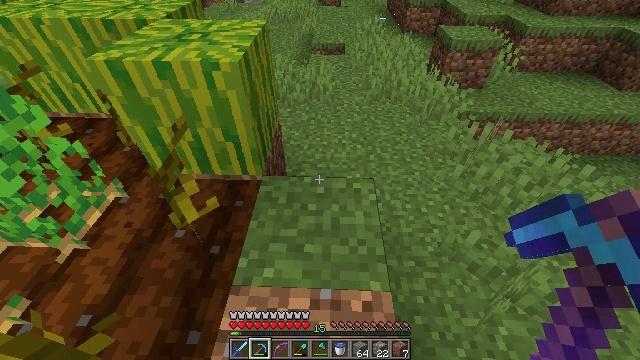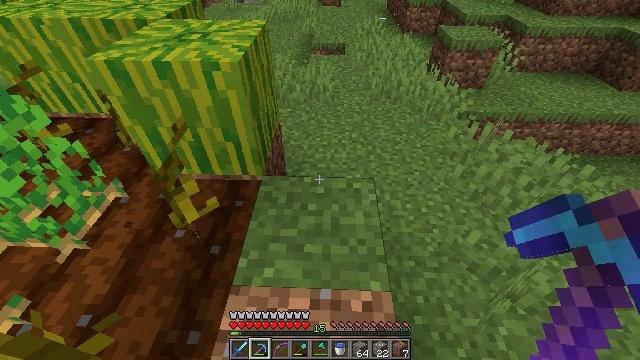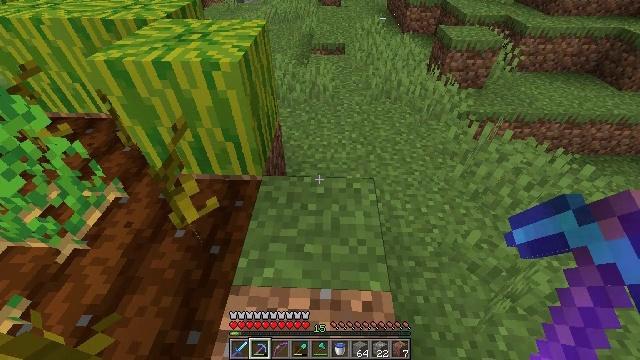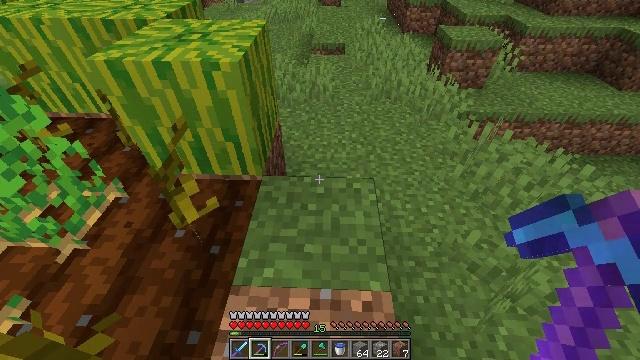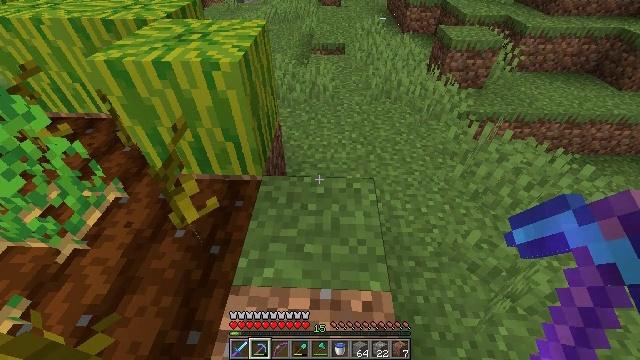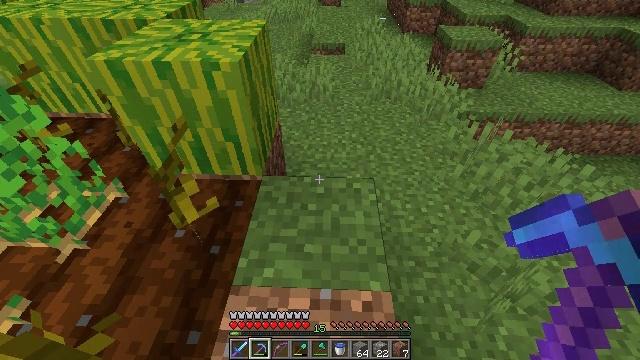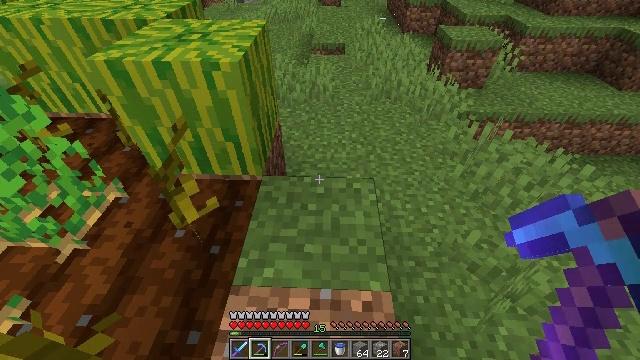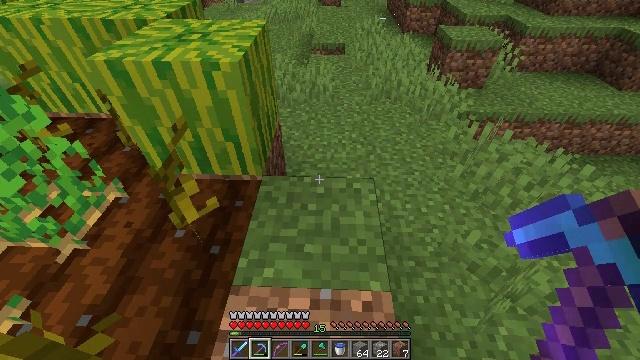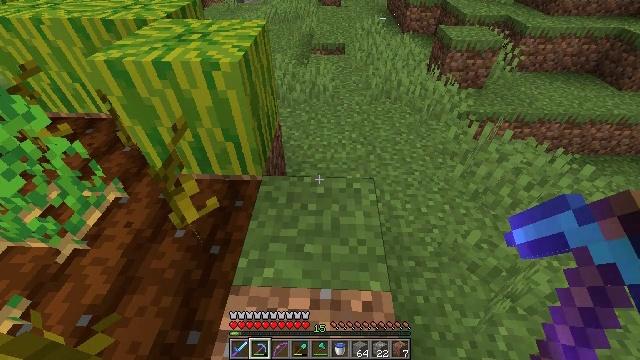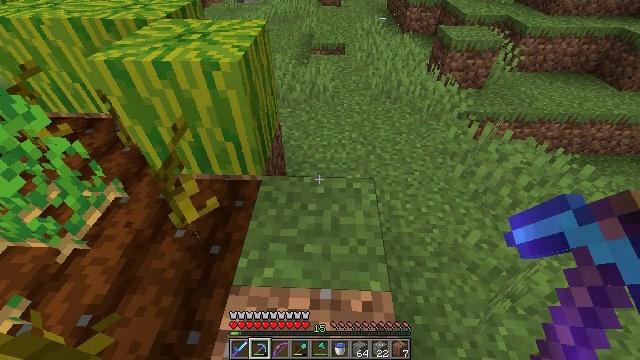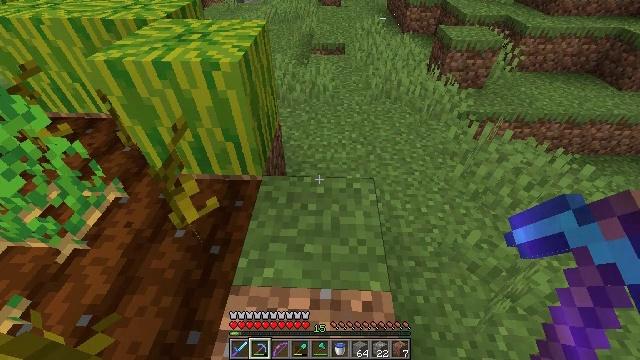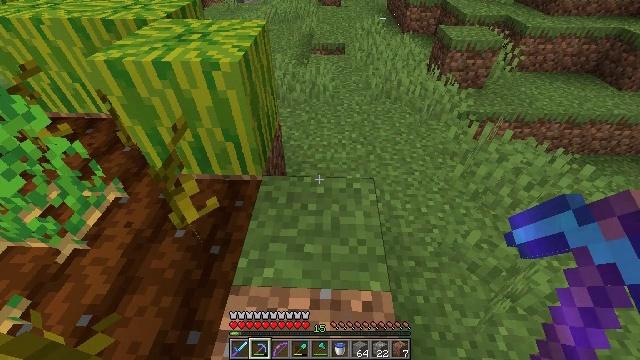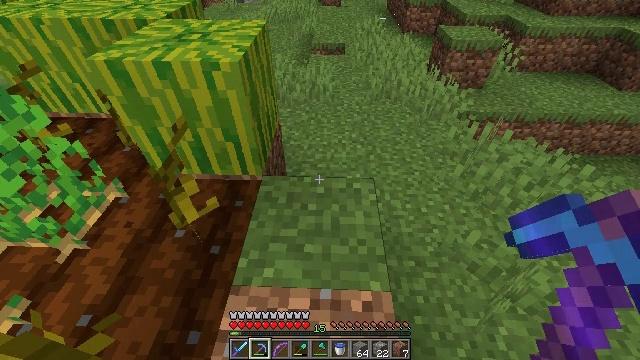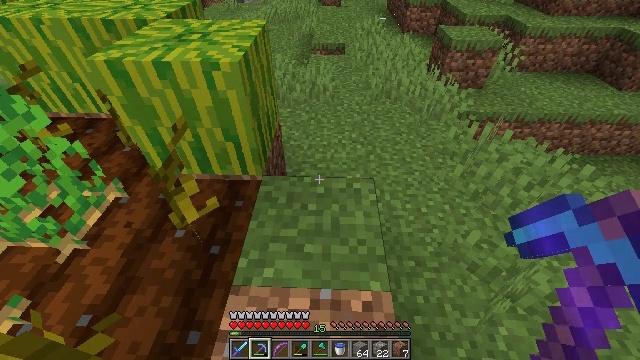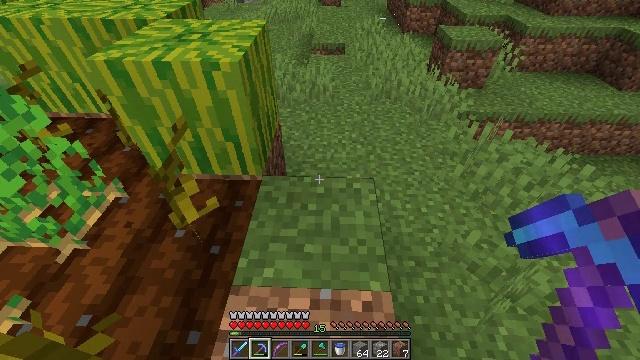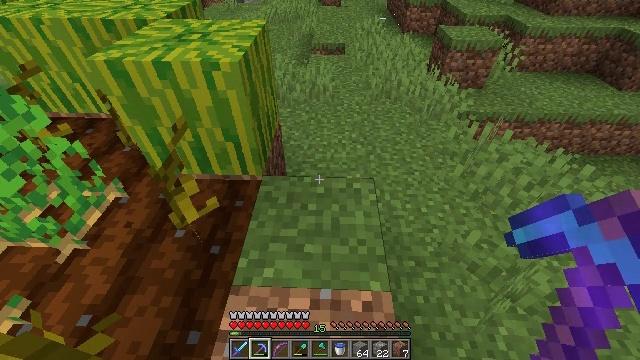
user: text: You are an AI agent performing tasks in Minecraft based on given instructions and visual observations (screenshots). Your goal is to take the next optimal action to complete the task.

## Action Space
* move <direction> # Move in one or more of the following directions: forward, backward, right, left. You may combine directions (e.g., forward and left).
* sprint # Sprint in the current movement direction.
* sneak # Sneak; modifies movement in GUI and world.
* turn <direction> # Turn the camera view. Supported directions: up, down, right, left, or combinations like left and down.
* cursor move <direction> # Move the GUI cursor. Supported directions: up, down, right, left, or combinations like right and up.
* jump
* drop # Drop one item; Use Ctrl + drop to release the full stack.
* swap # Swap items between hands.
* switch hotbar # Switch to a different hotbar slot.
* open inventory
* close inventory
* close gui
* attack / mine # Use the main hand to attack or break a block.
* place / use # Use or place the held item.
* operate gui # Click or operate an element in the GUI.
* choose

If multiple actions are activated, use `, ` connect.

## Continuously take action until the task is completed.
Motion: motion action
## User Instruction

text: Gather melon for food.
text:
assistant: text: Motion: no_op
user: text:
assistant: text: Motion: no_op
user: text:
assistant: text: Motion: no_op
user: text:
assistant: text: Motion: no_op
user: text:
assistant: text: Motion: no_op
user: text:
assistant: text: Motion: no_op
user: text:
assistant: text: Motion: no_op
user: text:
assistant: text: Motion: no_op
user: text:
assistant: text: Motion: no_op
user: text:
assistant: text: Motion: no_op
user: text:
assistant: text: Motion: no_op
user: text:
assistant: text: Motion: no_op
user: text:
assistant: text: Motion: no_op
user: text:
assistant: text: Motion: no_op
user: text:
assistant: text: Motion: no_op
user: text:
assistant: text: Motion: no_op
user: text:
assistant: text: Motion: no_op
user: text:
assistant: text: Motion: no_op
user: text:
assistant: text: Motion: no_op
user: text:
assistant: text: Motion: no_op
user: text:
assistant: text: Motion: no_op
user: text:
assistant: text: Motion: no_op
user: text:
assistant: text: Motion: no_op
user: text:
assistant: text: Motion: no_op
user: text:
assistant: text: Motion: no_op
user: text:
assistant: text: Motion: no_op
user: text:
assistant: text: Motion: no_op
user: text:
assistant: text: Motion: no_op
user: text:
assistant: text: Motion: no_op
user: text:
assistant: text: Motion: no_op